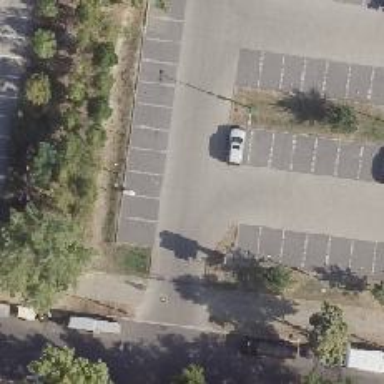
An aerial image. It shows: Road serving as parking aisle.